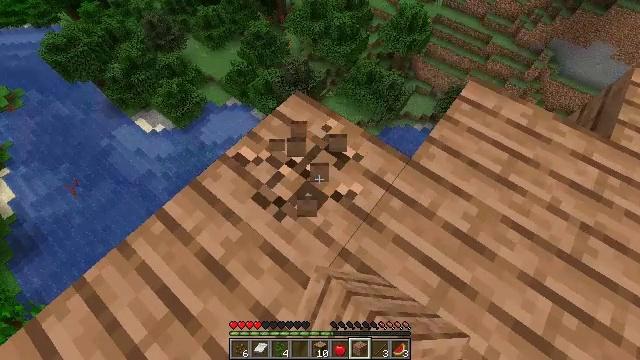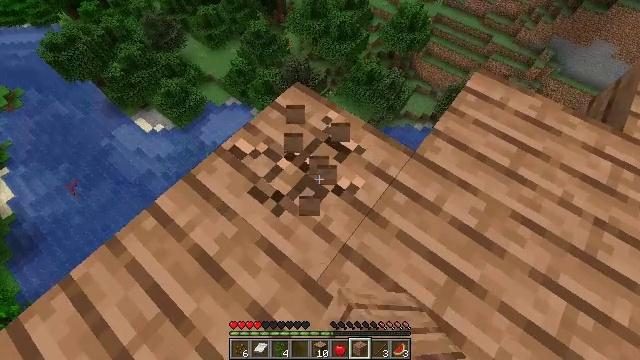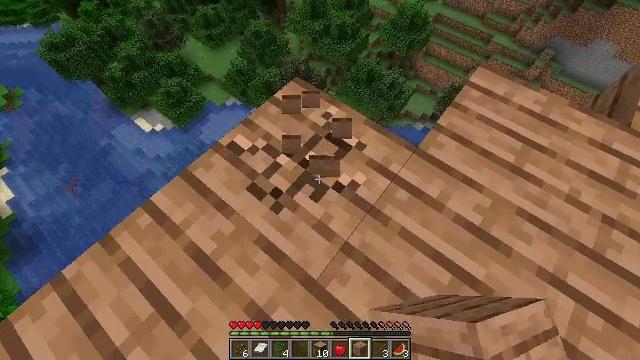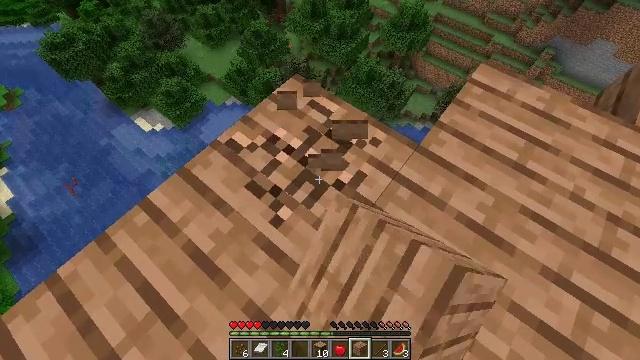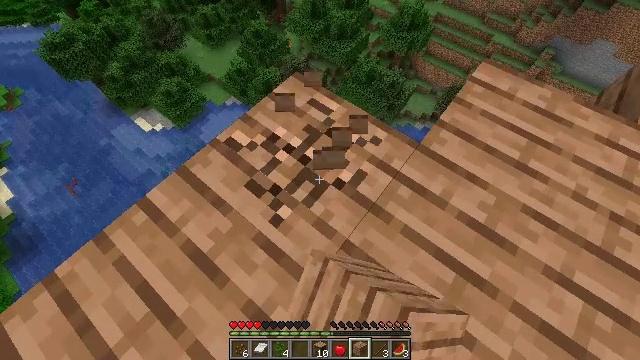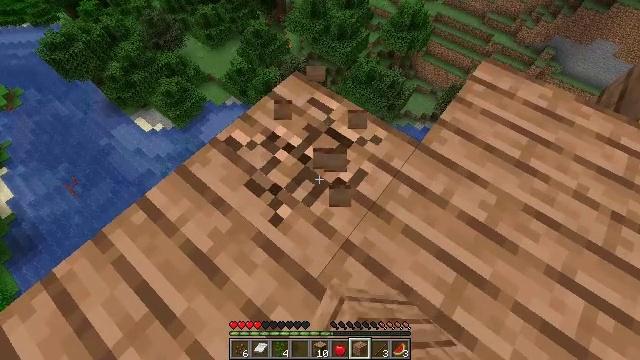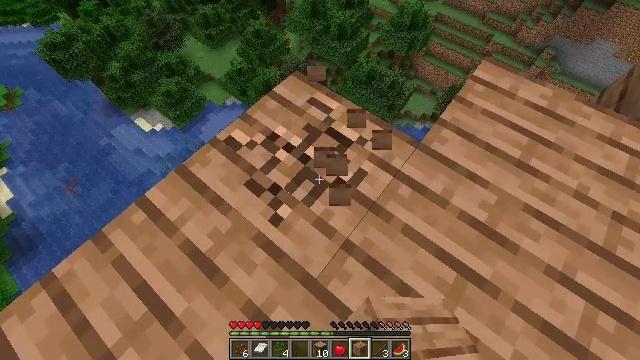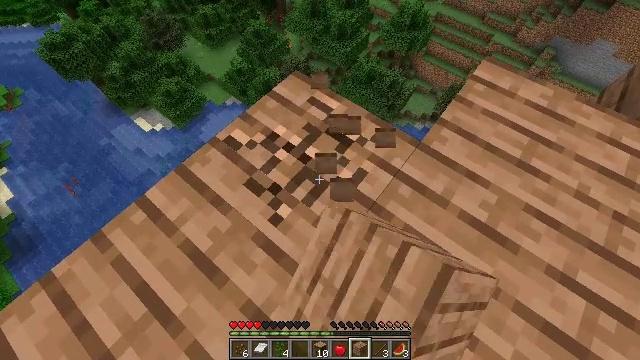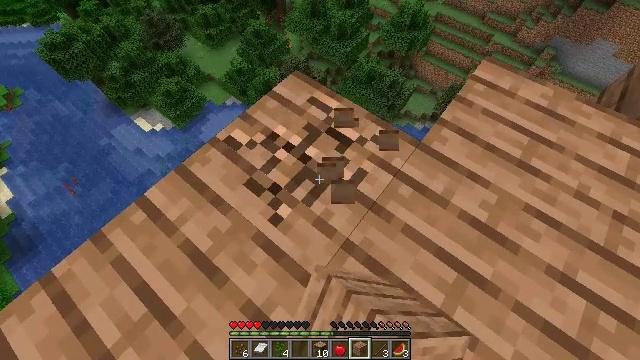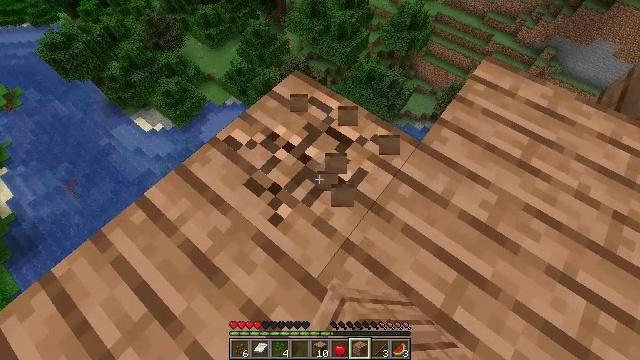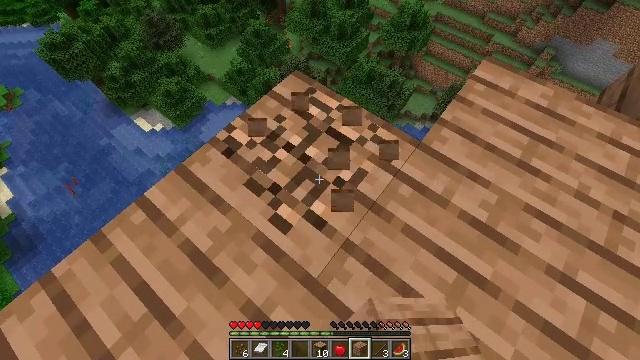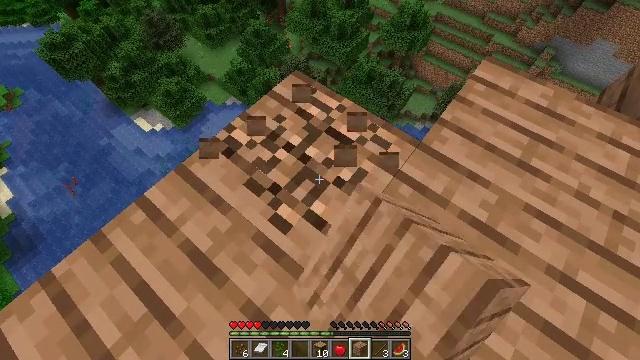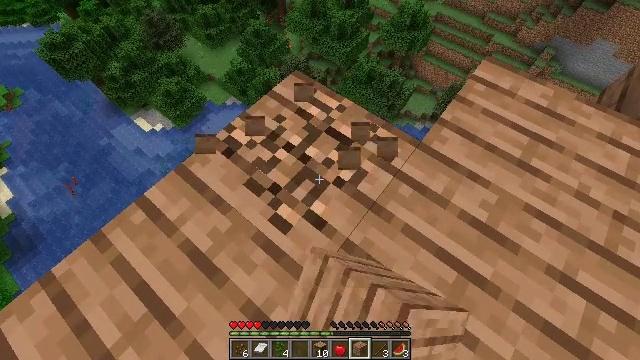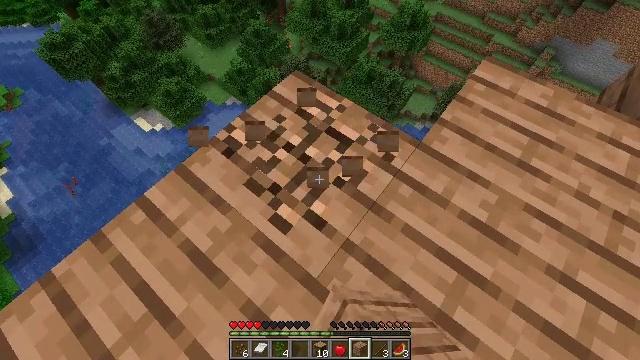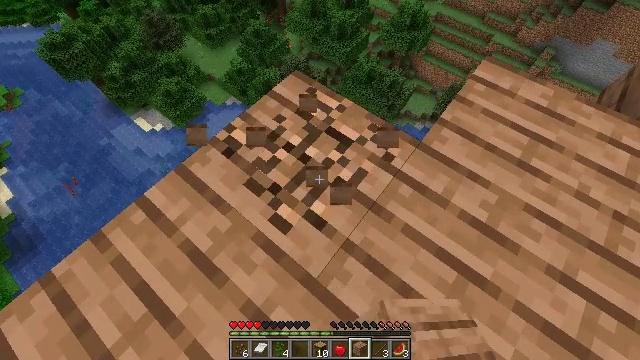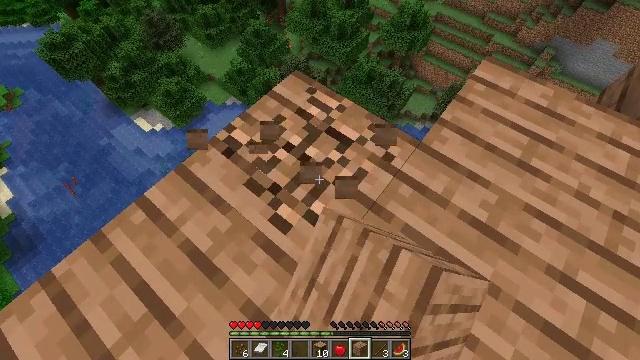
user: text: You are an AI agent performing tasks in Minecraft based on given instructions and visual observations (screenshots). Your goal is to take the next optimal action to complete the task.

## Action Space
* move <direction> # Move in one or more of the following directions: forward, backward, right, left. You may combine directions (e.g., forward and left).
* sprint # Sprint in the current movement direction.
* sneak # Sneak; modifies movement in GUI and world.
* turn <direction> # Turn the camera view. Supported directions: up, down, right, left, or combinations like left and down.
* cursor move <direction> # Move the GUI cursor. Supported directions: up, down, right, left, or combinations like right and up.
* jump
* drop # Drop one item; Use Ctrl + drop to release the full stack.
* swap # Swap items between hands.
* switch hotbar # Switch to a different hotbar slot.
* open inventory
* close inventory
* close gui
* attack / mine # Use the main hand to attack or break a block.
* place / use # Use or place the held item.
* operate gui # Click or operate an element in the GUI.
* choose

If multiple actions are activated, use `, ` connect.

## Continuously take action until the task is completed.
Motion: motion action
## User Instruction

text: Attack the jungle planks to collect them.
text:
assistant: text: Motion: sneak, attack / mine
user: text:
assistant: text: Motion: sneak, attack / mine
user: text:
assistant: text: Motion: sneak, attack / mine
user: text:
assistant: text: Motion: sneak, attack / mine
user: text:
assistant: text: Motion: sneak, attack / mine
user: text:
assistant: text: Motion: sneak, attack / mine
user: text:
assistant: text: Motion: sneak, attack / mine
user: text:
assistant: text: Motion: sneak, attack / mine
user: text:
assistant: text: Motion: sneak, attack / mine
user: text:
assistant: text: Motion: sneak, attack / mine
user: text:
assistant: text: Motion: sneak, attack / mine
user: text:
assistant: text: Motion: sneak, attack / mine
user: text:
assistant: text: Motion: sneak, attack / mine
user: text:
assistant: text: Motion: sneak, attack / mine
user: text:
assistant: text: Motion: sneak, attack / mine
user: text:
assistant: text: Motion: sneak, attack / mine
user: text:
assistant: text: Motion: sneak, attack / mine
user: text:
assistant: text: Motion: move forward, sneak, attack / mine
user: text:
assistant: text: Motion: move forward, sneak, attack / mine
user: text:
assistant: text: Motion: move forward, sneak, attack / mine
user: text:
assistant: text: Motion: sneak, turn left and down, attack / mine
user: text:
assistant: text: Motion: sneak, attack / mine
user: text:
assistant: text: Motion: sneak, attack / mine
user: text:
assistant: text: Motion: sneak, attack / mine
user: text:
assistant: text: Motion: sneak, attack / mine
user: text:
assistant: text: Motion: sneak, attack / mine
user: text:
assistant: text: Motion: sneak, attack / mine
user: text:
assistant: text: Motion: sneak, attack / mine
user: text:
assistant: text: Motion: move forward, sneak, attack / mine
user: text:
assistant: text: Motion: move forward, sneak, attack / mine